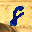
Label: 8